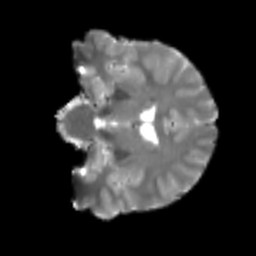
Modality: T2w
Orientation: coronal
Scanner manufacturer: siemens
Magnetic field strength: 3 T
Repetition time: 4 s
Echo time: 0.0594 s